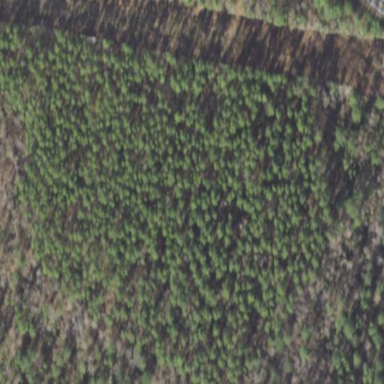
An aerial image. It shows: Forest with needle-leaved trees.